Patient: sex M, age 69
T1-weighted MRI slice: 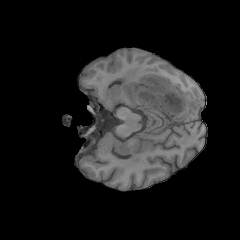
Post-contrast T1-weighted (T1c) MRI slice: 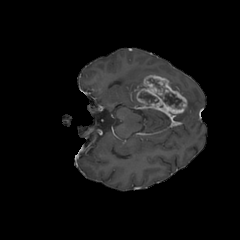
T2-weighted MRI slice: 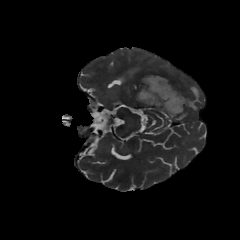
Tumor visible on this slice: yes
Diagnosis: Glioblastoma, IDH-wildtype
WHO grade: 4